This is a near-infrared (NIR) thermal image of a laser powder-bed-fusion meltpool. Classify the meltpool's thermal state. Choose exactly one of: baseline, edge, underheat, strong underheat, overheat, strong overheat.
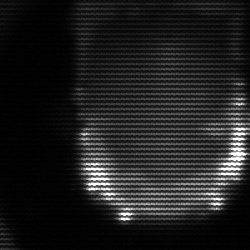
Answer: baseline